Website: macys
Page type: review-order
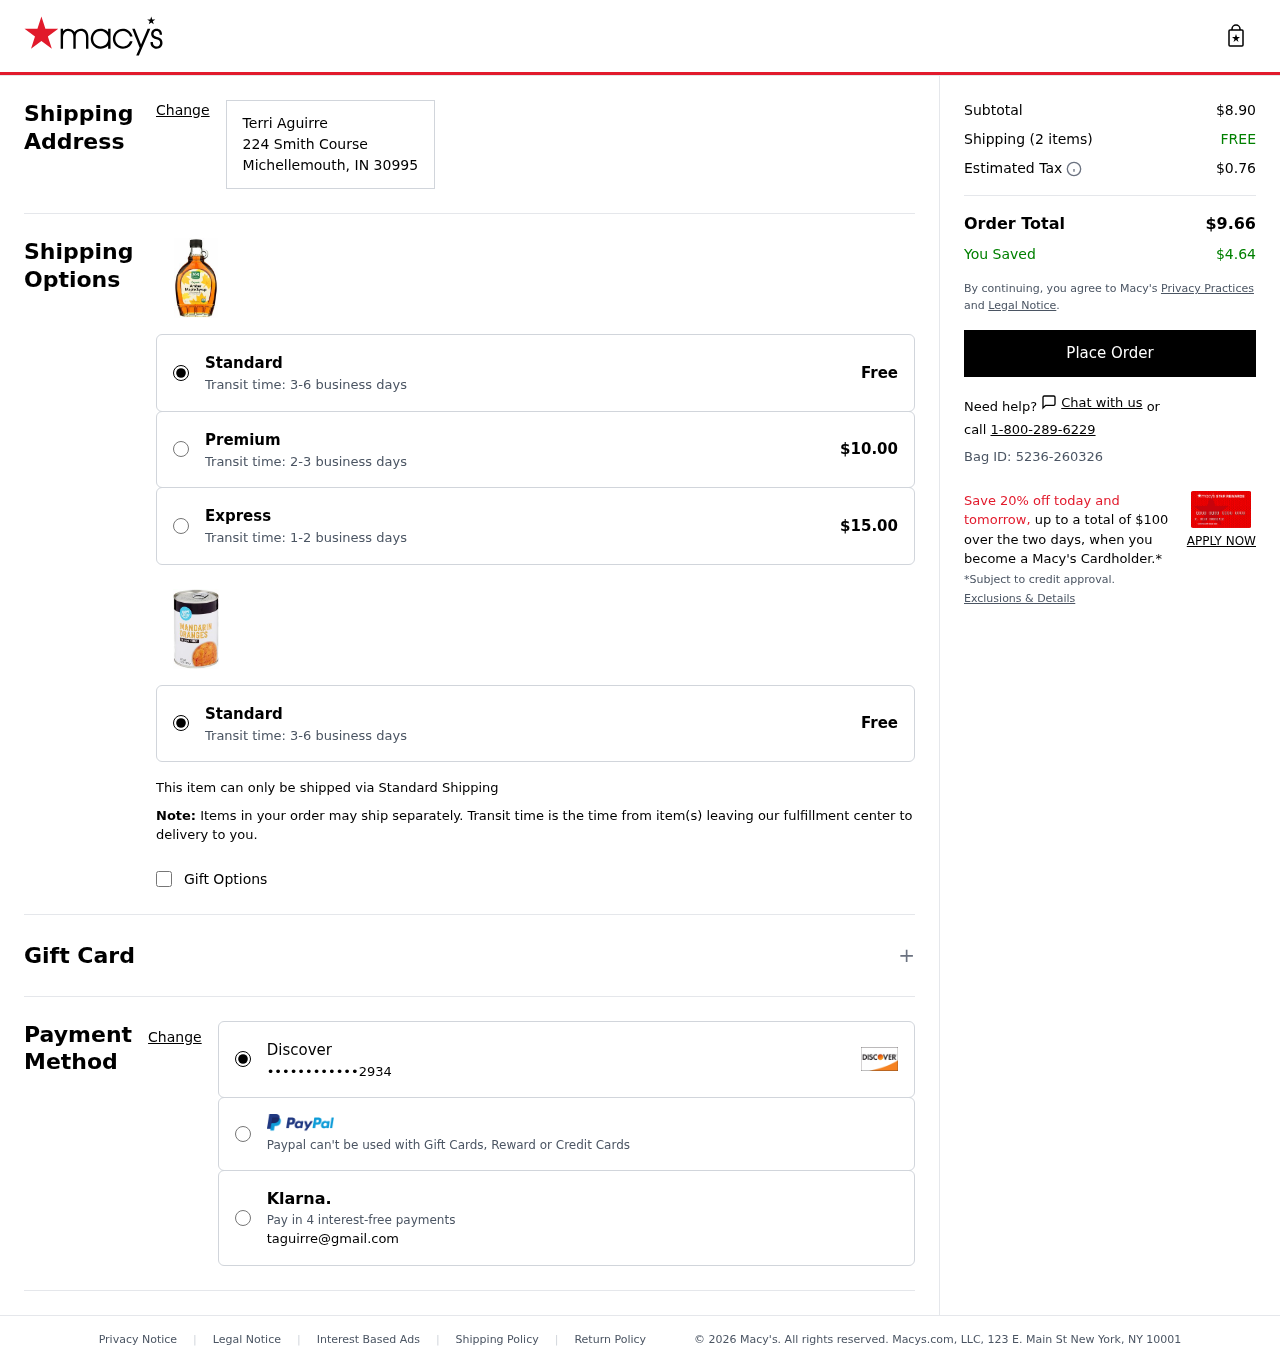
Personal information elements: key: PII_CARD_LAST4
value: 2934
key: PII_CARD_TYPE
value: Discover
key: PII_CITY
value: Michellemouth
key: PII_EMAIL
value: taguirre@gmail.com
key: PII_FULLNAME
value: Terri Aguirre
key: PII_POSTCODE
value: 30995
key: PII_STATE_ABBR
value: IN
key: PII_STREET
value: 224 Smith Course
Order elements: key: ORDER_SUBTOTAL
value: $8.90
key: ORDER_NUM_ITEMS
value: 2
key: ORDER_SHIPPING_COST
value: FREE
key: ORDER_TAX
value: $0.76
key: ORDER_TOTAL
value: $9.66
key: ORDER_SAVINGS
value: $4.64
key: ORDER_BAG_ID
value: Bag ID: 5236-260326